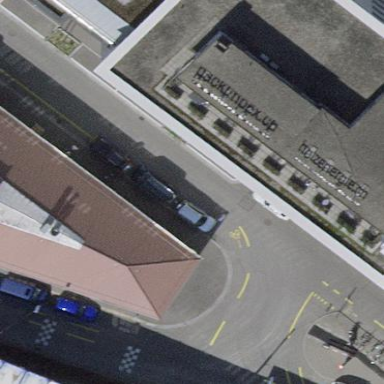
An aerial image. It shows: Parking lane.